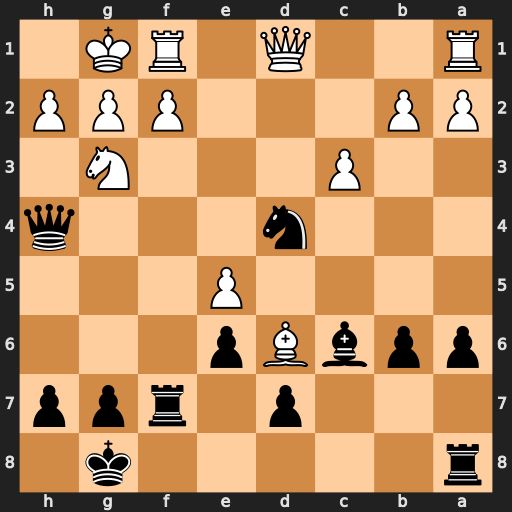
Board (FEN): r5k1/3p1rpp/ppbBp3/4P3/3n3q/2P3N1/PP3PPP/R2Q1RK1
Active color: b
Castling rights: -
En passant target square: -
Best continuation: Nf3+ gxf3 Bxf3